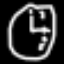
Label: clock